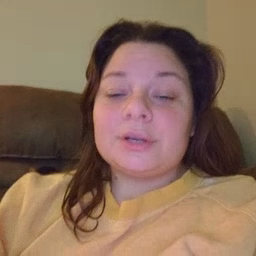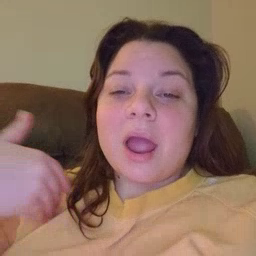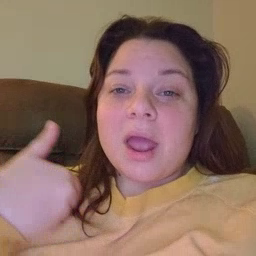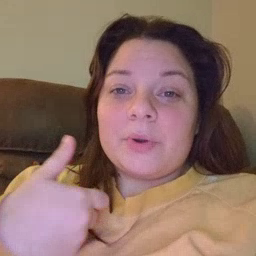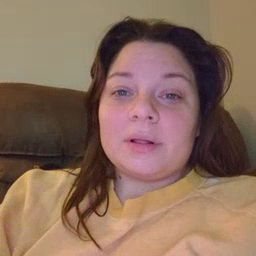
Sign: animal